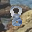
Label: 8